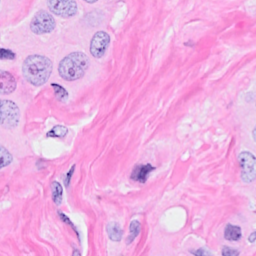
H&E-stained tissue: Breast